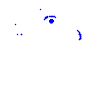
Particle: electron